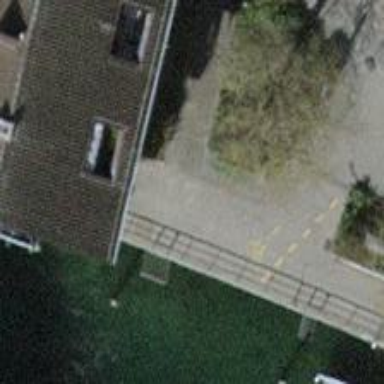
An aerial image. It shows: Bench.